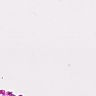
Metastatic tissue present: no